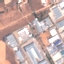
Land use / land cover class: Industrial